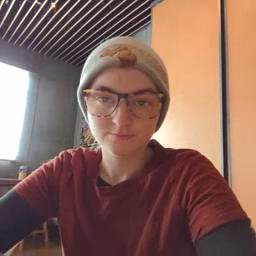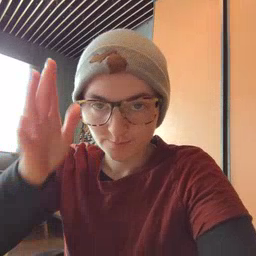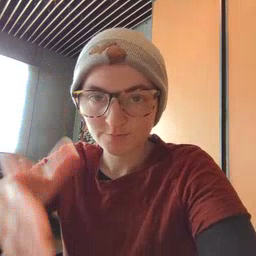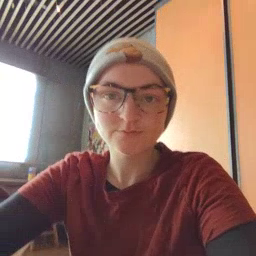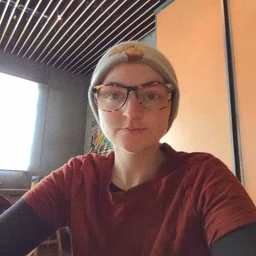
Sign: grandpa